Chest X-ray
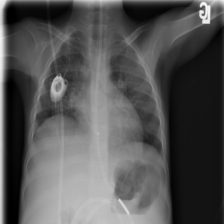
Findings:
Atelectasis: positive
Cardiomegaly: negative
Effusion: negative
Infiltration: positive
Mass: negative
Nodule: negative
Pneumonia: negative
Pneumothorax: negative
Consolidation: negative
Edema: negative
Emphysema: negative
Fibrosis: negative
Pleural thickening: negative
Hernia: negative